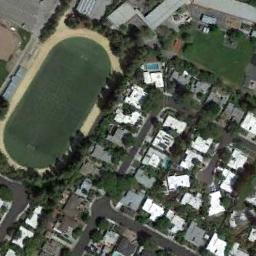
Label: ground_track_field